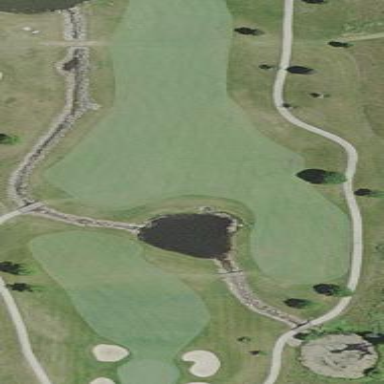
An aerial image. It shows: Scenic view of water hazard on golf course. The natural water feature adds beauty to the landscape.